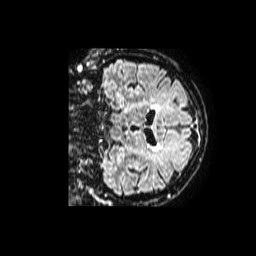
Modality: FLAIR
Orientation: coronal
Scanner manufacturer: philips
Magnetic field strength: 1.5 T
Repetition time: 8 s
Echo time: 0.301 s